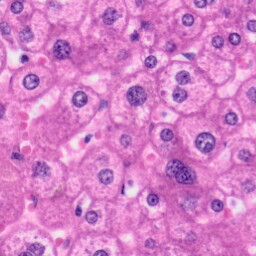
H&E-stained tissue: Liver